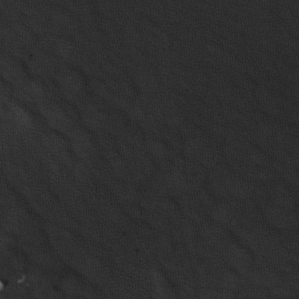
Label: non_frost